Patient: sex F, age 73
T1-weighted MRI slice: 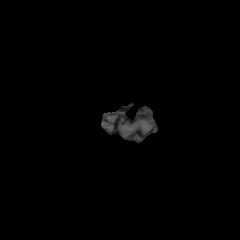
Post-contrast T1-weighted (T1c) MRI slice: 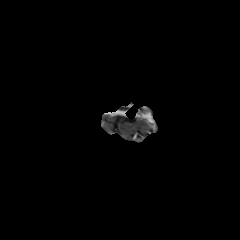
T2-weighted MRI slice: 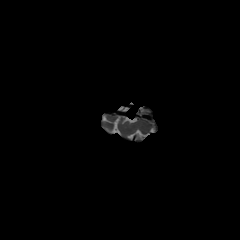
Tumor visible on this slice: no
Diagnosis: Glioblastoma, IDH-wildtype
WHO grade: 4